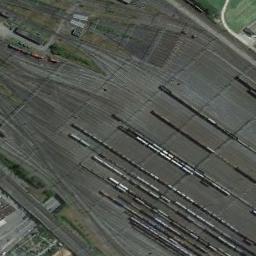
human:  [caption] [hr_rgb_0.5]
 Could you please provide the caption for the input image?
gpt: These railways have lots of trains on the tracks .

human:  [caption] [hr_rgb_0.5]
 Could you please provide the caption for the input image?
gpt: There are many trains on the railway .

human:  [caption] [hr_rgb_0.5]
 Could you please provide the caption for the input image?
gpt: There are some trains on the railway .

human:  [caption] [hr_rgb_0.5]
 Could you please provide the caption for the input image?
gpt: There is a train passing by in the picture .

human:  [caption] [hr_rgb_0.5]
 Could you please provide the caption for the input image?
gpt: There are many trains on the railway .